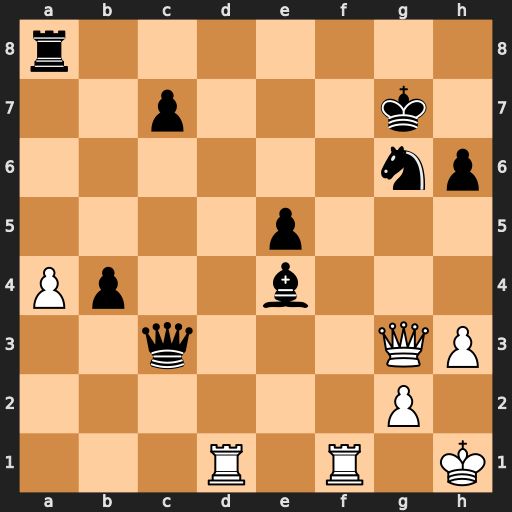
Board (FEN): r7/2p3k1/6np/4p3/Pp2b3/2q3QP/6P1/3R1R1K
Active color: w
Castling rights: -
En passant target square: -
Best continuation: Rd7+ Kg8 Qg4 Qc6 Rff7